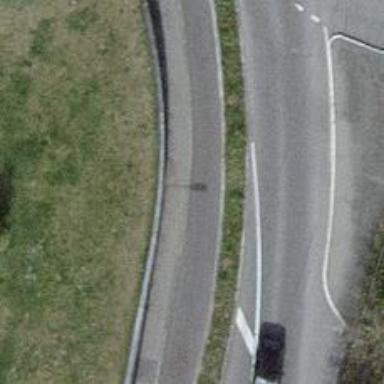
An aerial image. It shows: Asphalt sidewalk and cycleway. Both the sidewalk and cycleway have asphalt surfaces.